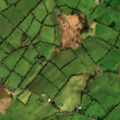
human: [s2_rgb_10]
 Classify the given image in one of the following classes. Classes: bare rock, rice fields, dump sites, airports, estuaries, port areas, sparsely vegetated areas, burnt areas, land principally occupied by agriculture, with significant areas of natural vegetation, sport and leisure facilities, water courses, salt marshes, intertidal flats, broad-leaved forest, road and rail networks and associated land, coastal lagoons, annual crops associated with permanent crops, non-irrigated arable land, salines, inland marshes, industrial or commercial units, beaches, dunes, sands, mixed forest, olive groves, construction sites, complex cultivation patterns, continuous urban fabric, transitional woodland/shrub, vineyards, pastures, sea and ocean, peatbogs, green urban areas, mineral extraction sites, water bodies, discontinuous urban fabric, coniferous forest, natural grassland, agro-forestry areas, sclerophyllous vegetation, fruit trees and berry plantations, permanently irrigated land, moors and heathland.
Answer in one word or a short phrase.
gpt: pastures